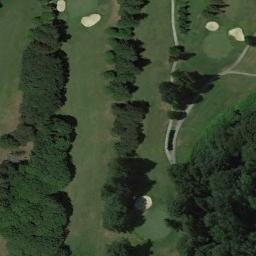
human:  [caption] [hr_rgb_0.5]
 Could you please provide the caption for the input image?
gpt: There are many bunkers and trails on a large green lawn on the golf course, Several lakes and many lined trees .

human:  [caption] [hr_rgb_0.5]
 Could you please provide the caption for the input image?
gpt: The golf course has two putting greens, Some fairways, Roads, Barrier trees and sandpits and some barrier trees are on both sides of the fairways .

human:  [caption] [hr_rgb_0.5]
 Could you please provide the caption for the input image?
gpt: Many trees are near the golf course .

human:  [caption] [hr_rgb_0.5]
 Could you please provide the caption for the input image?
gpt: The picture shows a road with a nearly 180-degree turn .

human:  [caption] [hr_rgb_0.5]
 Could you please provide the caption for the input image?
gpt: There are some bunkers and  trees on the golf course .